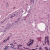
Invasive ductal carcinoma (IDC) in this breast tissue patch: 1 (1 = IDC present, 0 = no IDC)